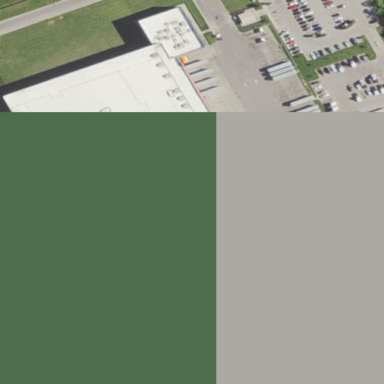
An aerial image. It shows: Industrial building serving as distributor.